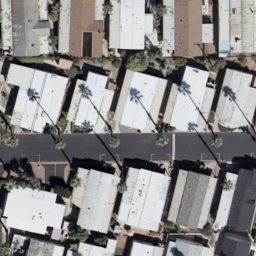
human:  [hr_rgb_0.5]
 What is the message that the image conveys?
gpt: mobile home park